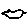
Label: bird